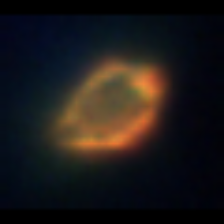
Taxon: Heterocapsa
Group: Dinoflagellates